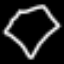
Label: diamond